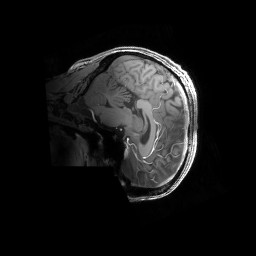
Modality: T1w
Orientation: sagittal
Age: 27
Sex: male
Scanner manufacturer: siemens
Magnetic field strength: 6.98 T
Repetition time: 2.37 s
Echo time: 0.00231 s